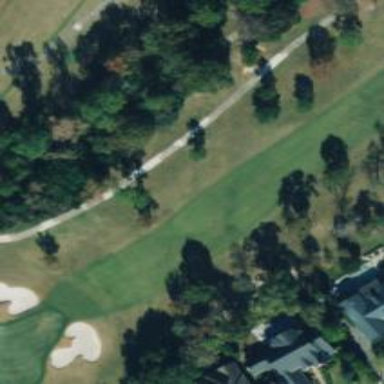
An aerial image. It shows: Golf hole.